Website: crate-barrel
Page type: account-selection
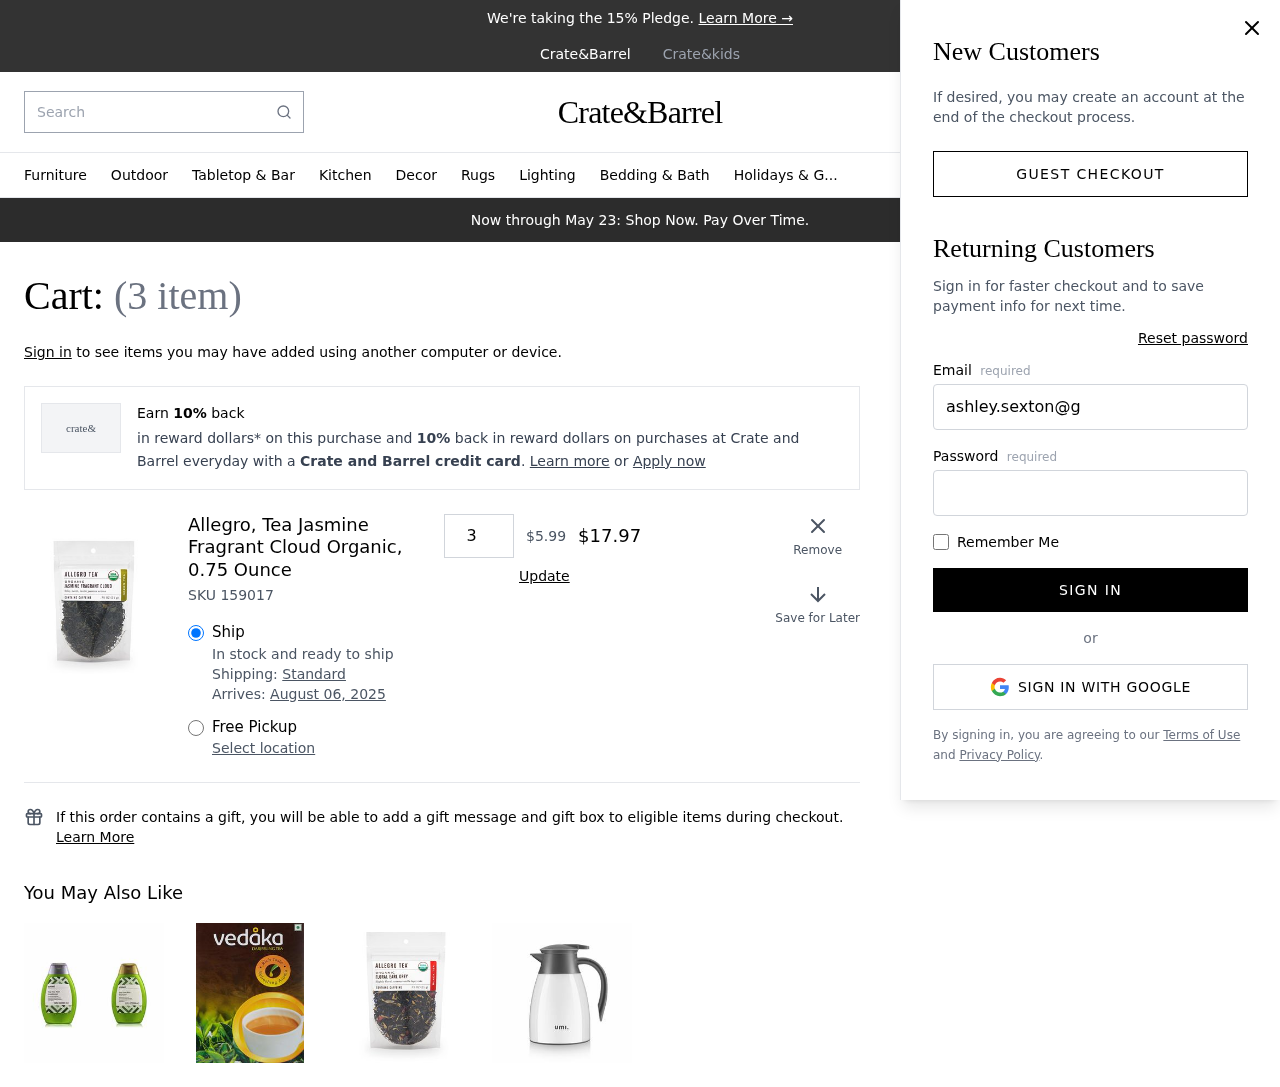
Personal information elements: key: PII_EMAIL
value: ashley.sexton@gmail.com
Product elements: key: PRODUCT1_NAME
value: Allegro, Tea Jasmine Fragrant Cloud Organic, 0.75 Ounce
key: PRODUCT1_PRICE
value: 5.99
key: PRODUCT1_QUANTITY
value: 3
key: PRODUCT1_SKU
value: SKU 159017
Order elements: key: ORDER_NUM_ITEMS
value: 3
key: ORDER_DELIVERY_DATE
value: August 06, 2025
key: ORDER_SUBTOTAL
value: $17.97
Search elements: key: HEADER_SEARCH
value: Search